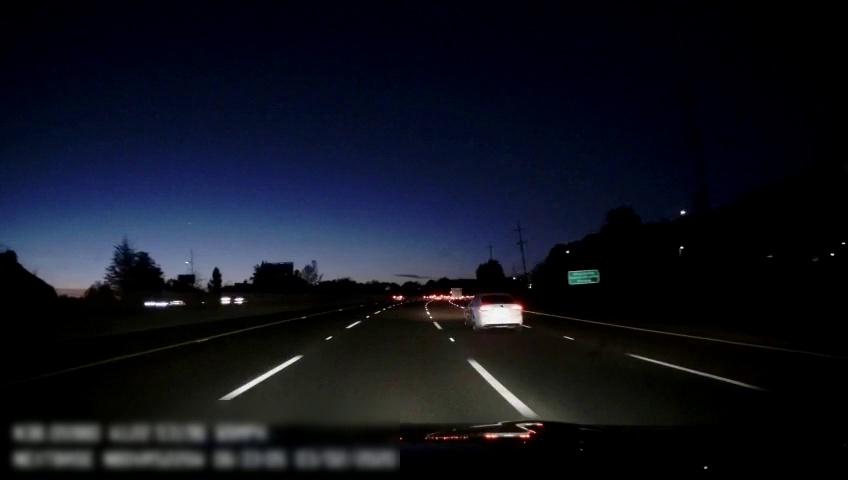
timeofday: Night
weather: Other
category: Drivable Space
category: Vehicles | Car
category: Vehicles | Car
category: Vehicles | Car
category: Vehicles | Other LV
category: Lanes | Alternate Lane
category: Lanes | Current Lane
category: Lanes | Current Lane
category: Lanes | Alternate Lane
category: Lanes | Alternate Lane
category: Traffic | Signs